Interaction volume radius: 10 \u00c5
Interaction volume height: 20 \u00c5
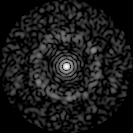
Disorder parameter: 0.8425